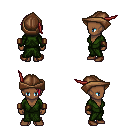
a pixel art fantasy rpg character, female body template, human, dark skin, green robe, teal pants, ruby red long mohawk hairstyle, leather cap, leather bracers, brown shoes, four views (front, back, left, right), 2x2 character sprite sheet, small pixel art, hard edges, no anti-aliasing